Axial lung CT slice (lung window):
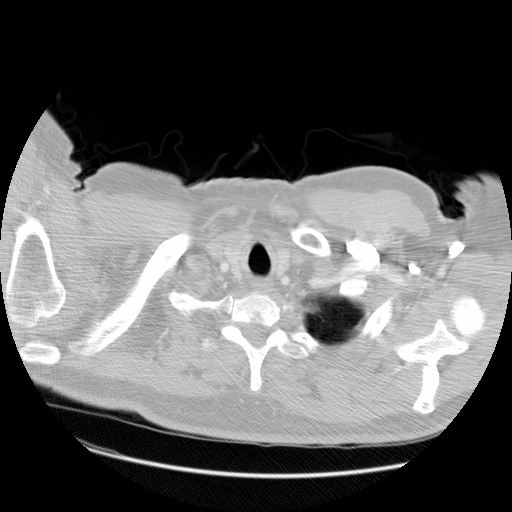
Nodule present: no